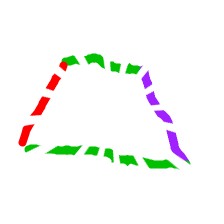
Shape: trapezoid